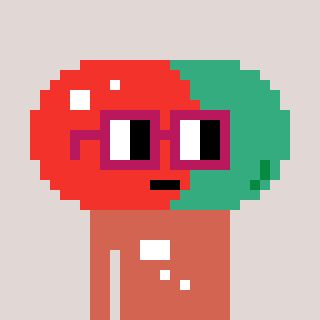
a pixel art character with square dark red glasses, a pill-shaped head and a peachy-colored body on a warm background